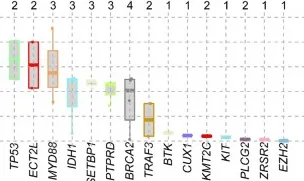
Variant Allele Frequency of mutated genes (C).
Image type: chart (chart)